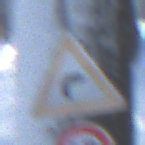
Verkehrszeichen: KurveRechts
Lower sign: Geschwindigkeit80
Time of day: MorningAfternoon
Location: Outdoor (Nature)
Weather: Clear
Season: Winter
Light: Natural